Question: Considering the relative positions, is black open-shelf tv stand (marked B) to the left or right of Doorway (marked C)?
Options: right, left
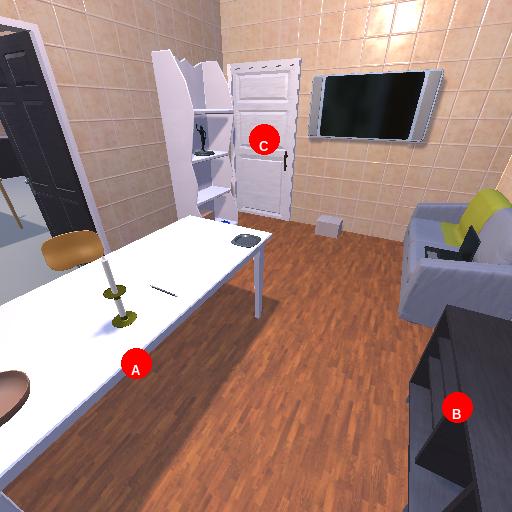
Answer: right